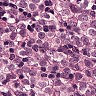
Metastatic tissue present: yes